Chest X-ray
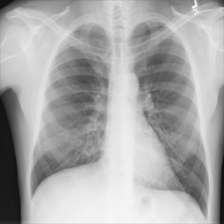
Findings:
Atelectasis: negative
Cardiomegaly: negative
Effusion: negative
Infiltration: negative
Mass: negative
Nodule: negative
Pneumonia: negative
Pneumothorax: negative
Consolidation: negative
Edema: negative
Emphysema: negative
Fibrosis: negative
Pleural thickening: negative
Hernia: negative